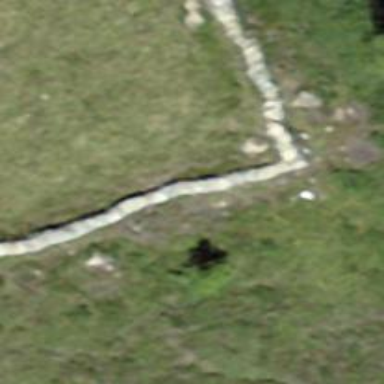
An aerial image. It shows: Wall barrier.